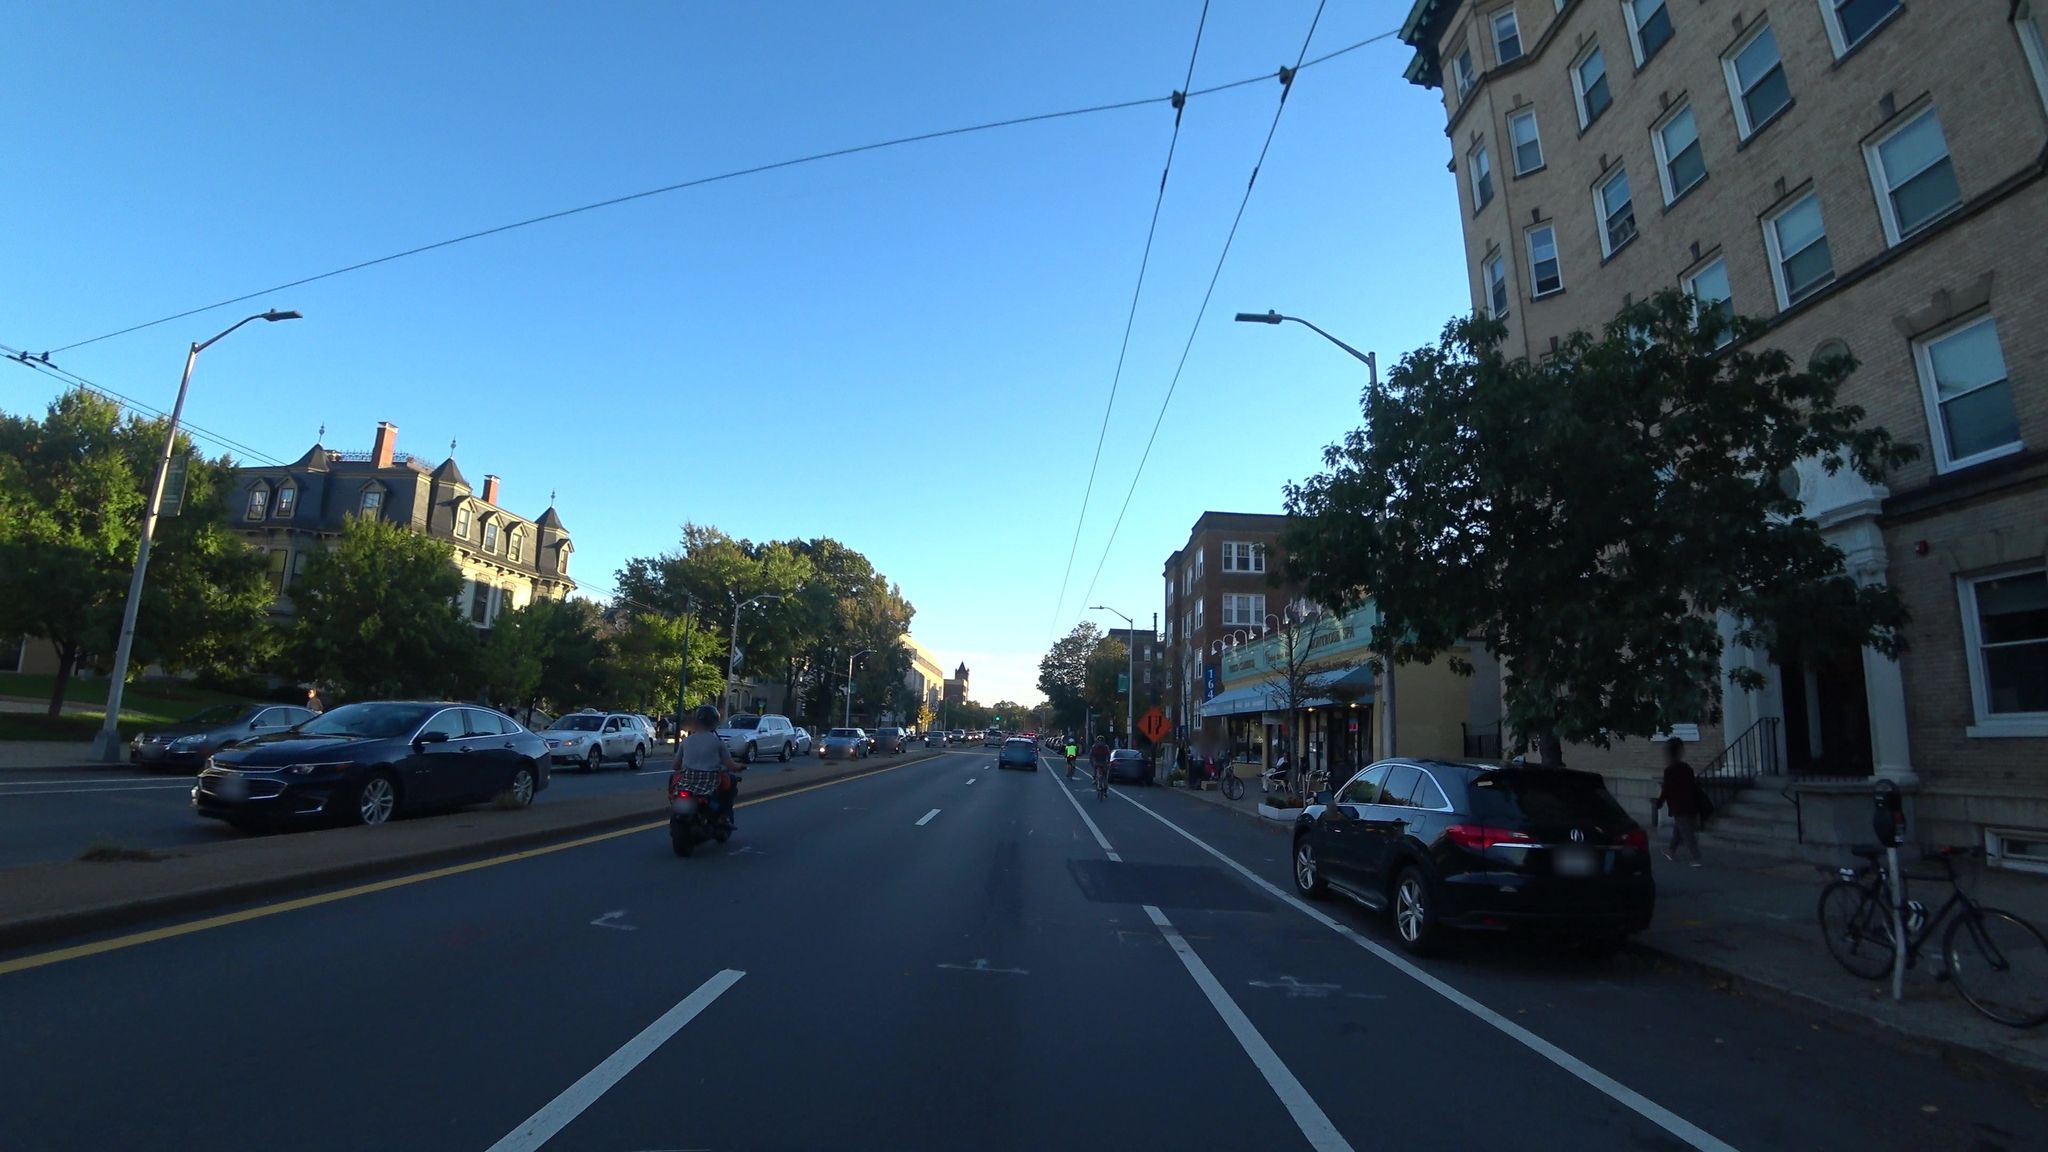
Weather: clear
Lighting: day
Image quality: good
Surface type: driving surface
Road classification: primary
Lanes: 2
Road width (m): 26.8
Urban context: urban centre
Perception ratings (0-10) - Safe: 3.26, Lively: 9.27, Beautiful: 6.76, Boring: 1.99, Depressing: 0.72, Wealthy: 5.14